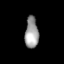
Tissue: lung
Cell type: T cells
Senescence score: 0.2074
Nuclear area (px): 417
Mean DAPI intensity: 154.619